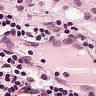
Metastatic tissue present: no